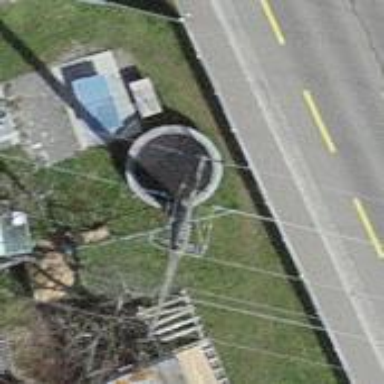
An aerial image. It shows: Power line is depicted.